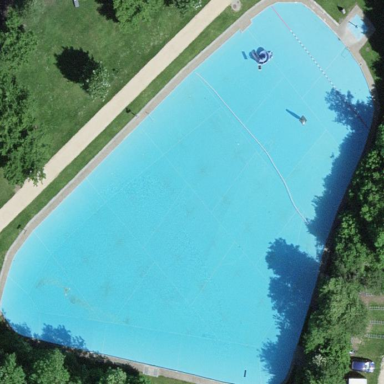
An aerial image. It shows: Swimming pool located in leisure land.